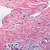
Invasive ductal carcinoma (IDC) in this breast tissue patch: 0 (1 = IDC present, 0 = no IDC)